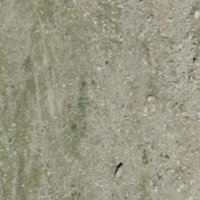
EUNIS habitat code: 48
Species observed at this site:
Jacobaea incana